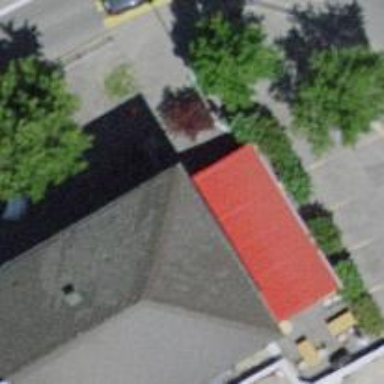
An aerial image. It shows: Restaurant.